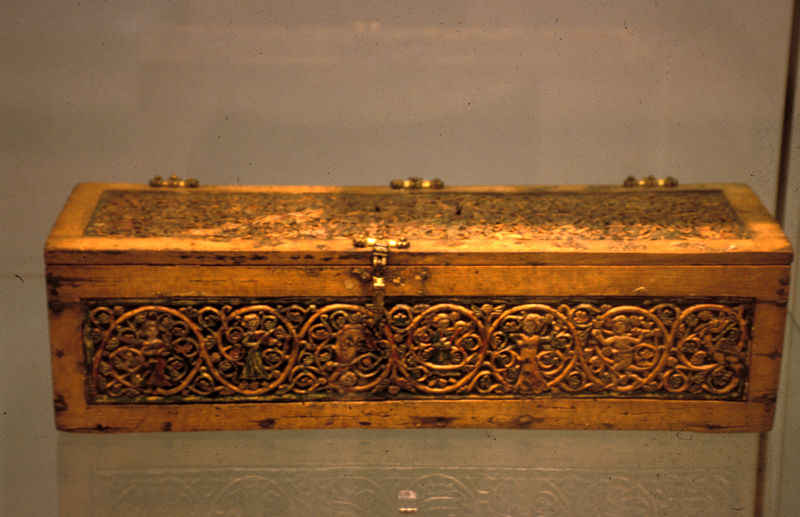
Titel: Holzkästchen
Künstler: unbekannt
Standort: Köln
Institution: Museum für angewandte Kunst
Schlagwörter: dunkel, schatten, weiß, frauen, gelb, menschen, ocker, blumen, braun, frau, glas, hell, holz, licht, schmuck, blüten, schloss, beige, muster, ornament, alt, regal, rahmen, horn, spiegel, spiegelung, kirche, sonne, figur, gold, drei, kind, blatt, musik, musiker, pflanze, sängerin, rund, engel, ranken, deutschland, relief, bogen, figuren, reflexe, floral, ornamente, verzierung, glänzend, metall, stuck, holzrahmen, nägel, geschlossen, lichtreflexe, unscharf, foto, fotografie, photographie, bögen, kante, truhe, belichtung, deckel, messing, geflecht, eckig, ringe, vergoldet, rechteck, scheibe, kreise, kiste, vitrine, schnitzerei, kasten, photo, ausstellung, fries, widerspiegelung, scharniere, schnörkel, sarg, fuge, farbfoto, rosette, scharnier, mittelalter, blattwerk, romanik, museum, schmuckschatulle, beschlag, verschluß, schatulle, gülden, reben, objekt, kästchen, behälter, reliquie, verzierungen, beschläge, leisten, schatz, schliesse, lade, schanier, schaniere, geschnitzt, schnitzwerk, symbole, elfenbein, koffer, romanisch, arkantus, edelmetall, asymmetrisch, prächtig, länglich, patina, reliefiert, kunstvoll, reliquiar, um 1000, geschützt, glasboden, glasregal, kistchen, lixhtspiel, reliquienkästchen, sakralkunst, unmittig, verschoben, wurzel jesse, schatztruhe, bundeslade, handgemacht, vitirine, glasschaukasten, truhe gold schrein kirche verzierung, instrumene